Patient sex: F
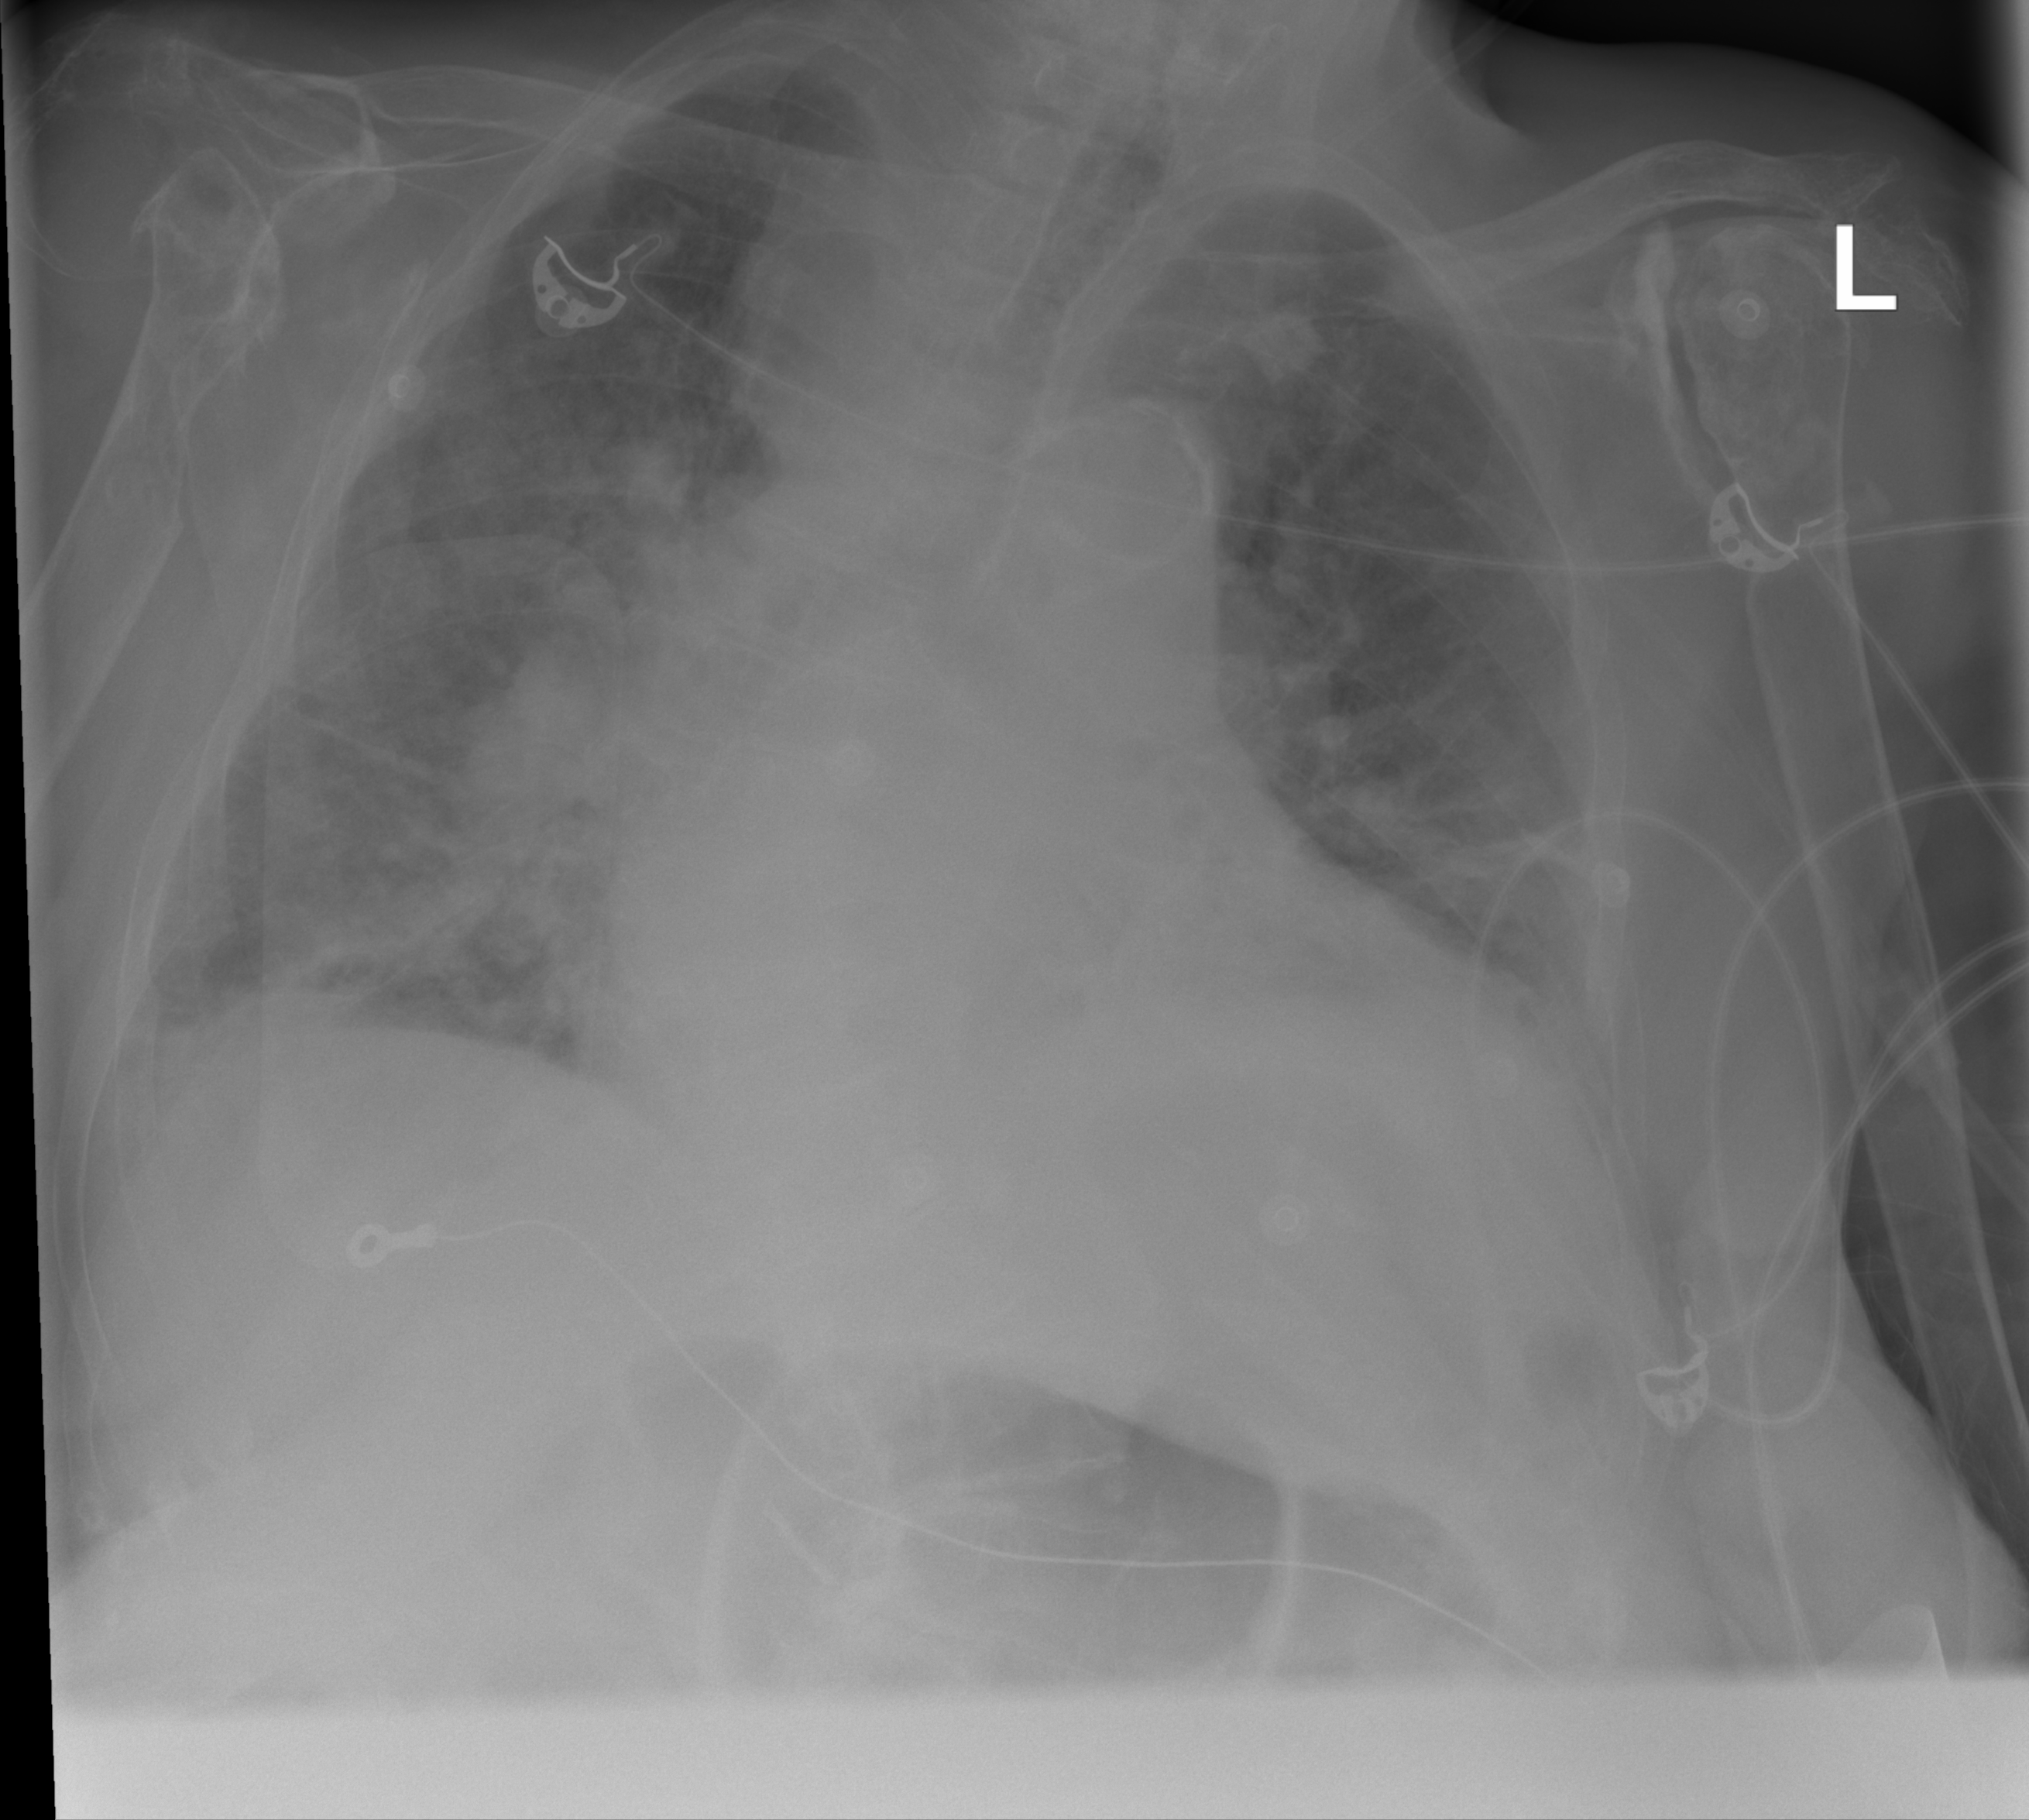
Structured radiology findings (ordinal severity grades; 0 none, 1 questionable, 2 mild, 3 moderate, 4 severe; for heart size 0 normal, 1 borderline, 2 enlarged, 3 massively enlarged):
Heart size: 3
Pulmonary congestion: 2
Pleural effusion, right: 2
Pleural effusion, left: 1
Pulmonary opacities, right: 2
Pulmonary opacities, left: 0
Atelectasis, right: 2
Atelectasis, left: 2